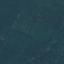
Land use / land cover: Forest